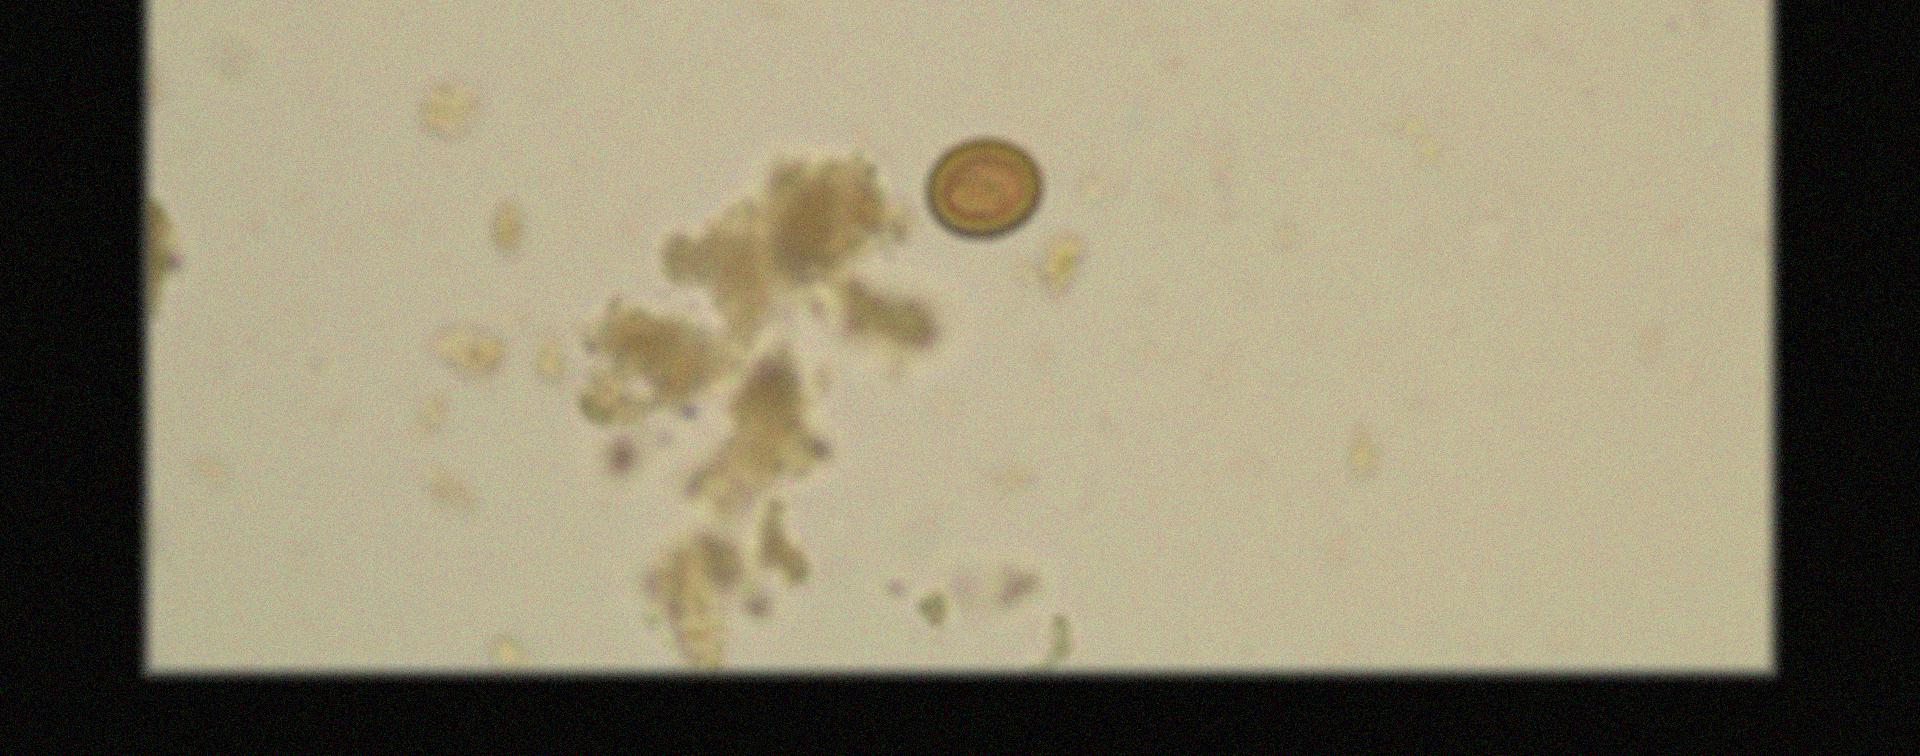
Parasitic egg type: Taenia spp. egg